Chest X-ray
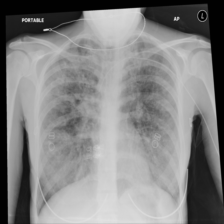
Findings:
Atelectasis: negative
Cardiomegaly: negative
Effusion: negative
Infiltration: negative
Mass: negative
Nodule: negative
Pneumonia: negative
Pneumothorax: negative
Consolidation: negative
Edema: negative
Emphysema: negative
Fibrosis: positive
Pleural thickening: negative
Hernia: negative